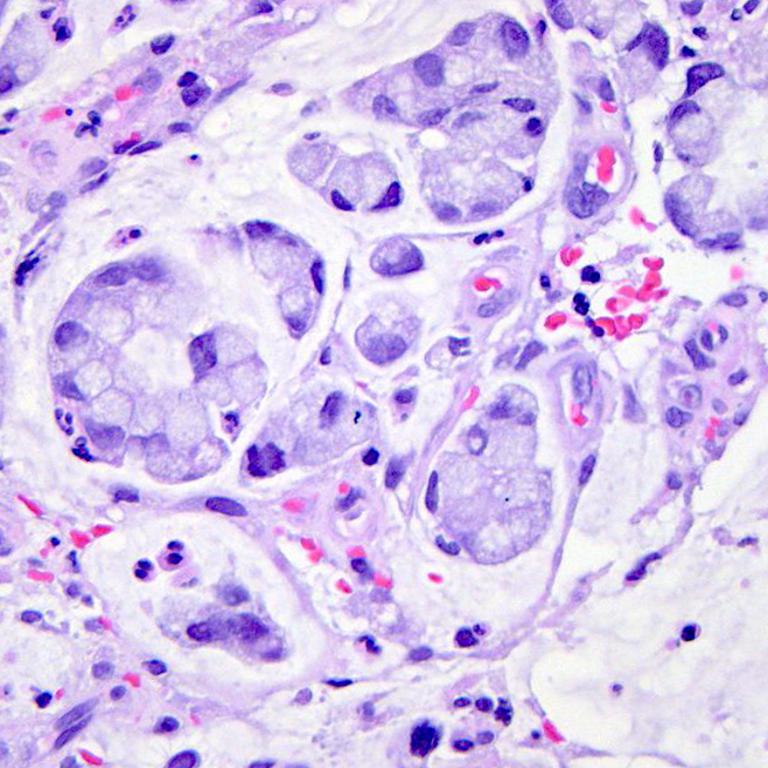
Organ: colon
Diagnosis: adenocarcinomas